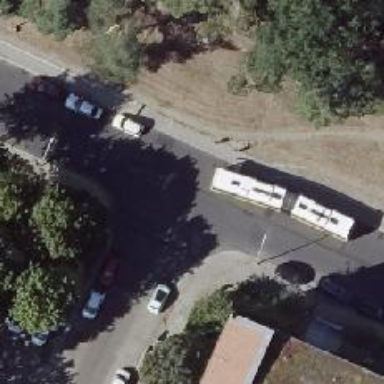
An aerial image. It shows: Tertiary road with asphalt surface. Both sides have sidewalks and there is cycle track on the left side.